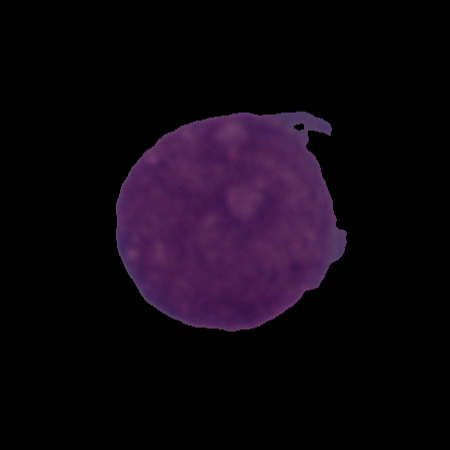
Label: cancer